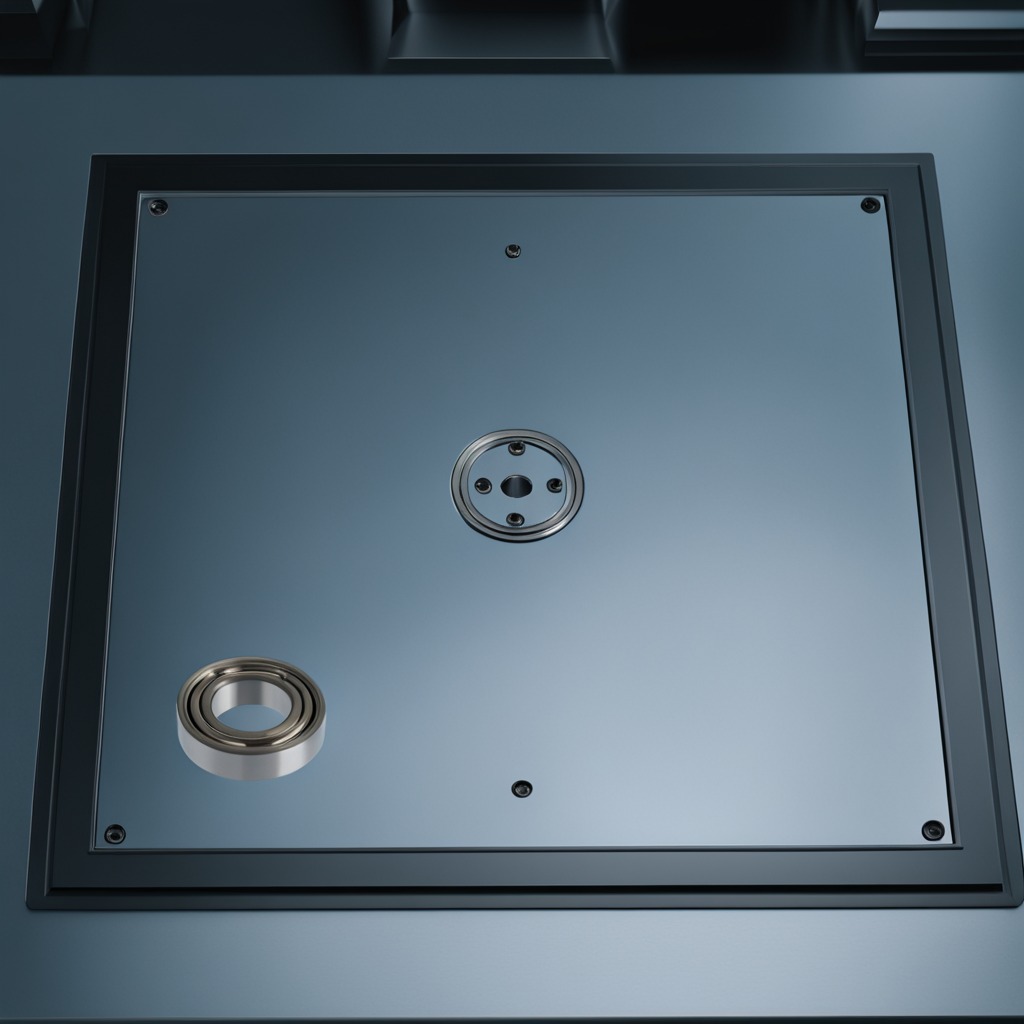
A metal ball bearing is lying on the metal table in a machine shop under fluorescent lights.